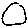
Label: circle